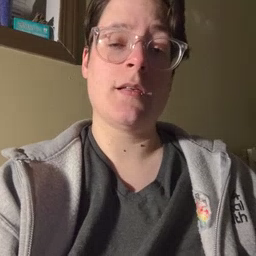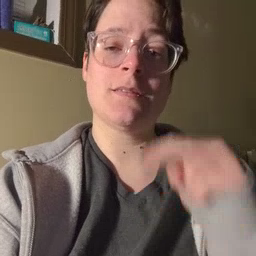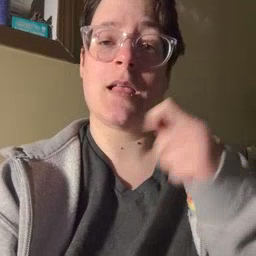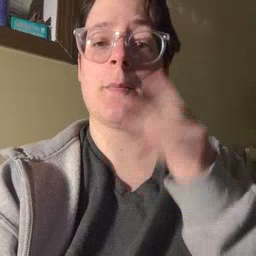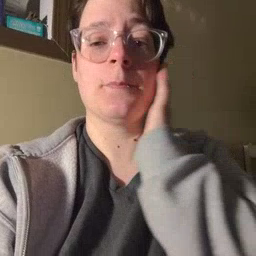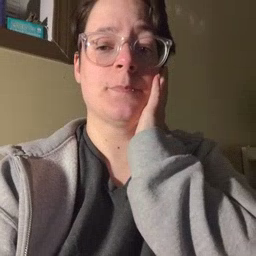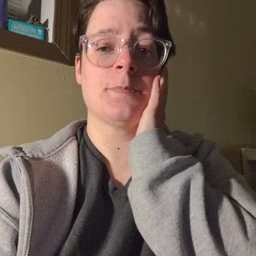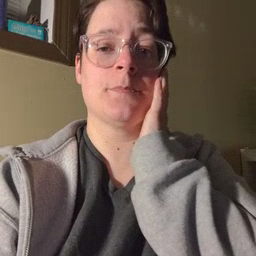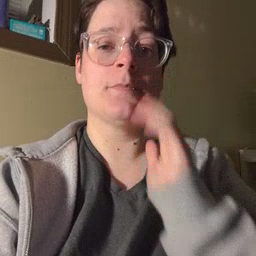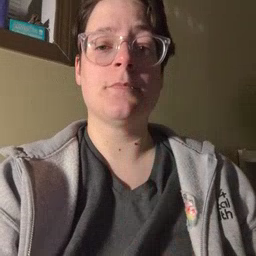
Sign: nap